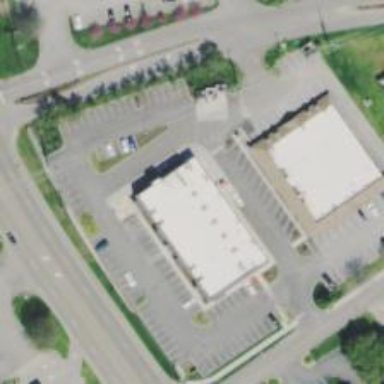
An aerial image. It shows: Healthcare clinic.